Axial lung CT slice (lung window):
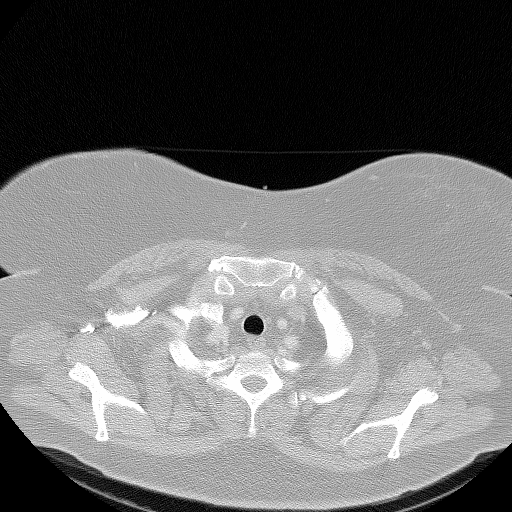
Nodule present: no